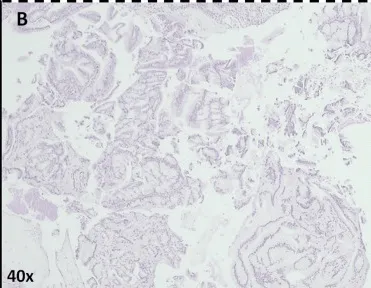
Gastric heterotopia of the hard palate (histological analysis with hematoxylin and eosin staining). . B: At 40x optical magnification, one can see in detail the delineated rectangle mucinous epithelium, without dysplasia.
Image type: pathology (h&e)